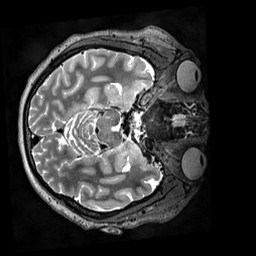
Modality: T2w
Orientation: axial
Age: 34
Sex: female
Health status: ill
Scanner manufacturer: siemens
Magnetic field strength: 3 T
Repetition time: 3.2 s
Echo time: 0.564 s